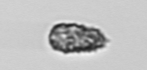
Label: Pseudochattonella_farcimen